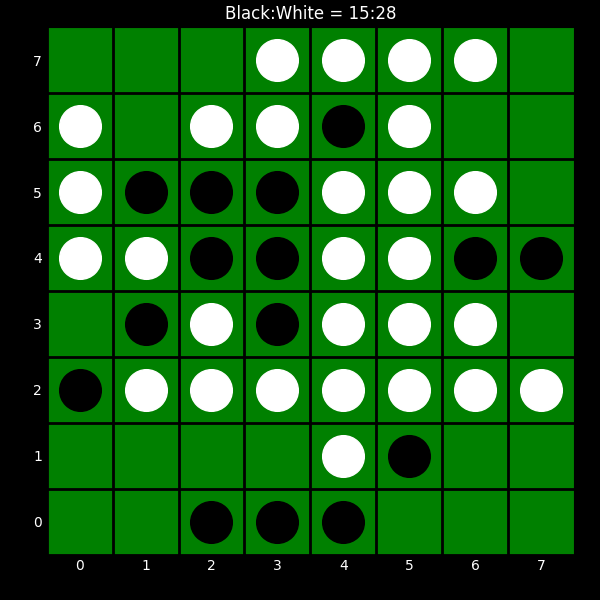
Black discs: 15
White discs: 28